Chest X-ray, AP view. Patient: 57 years old, sex F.
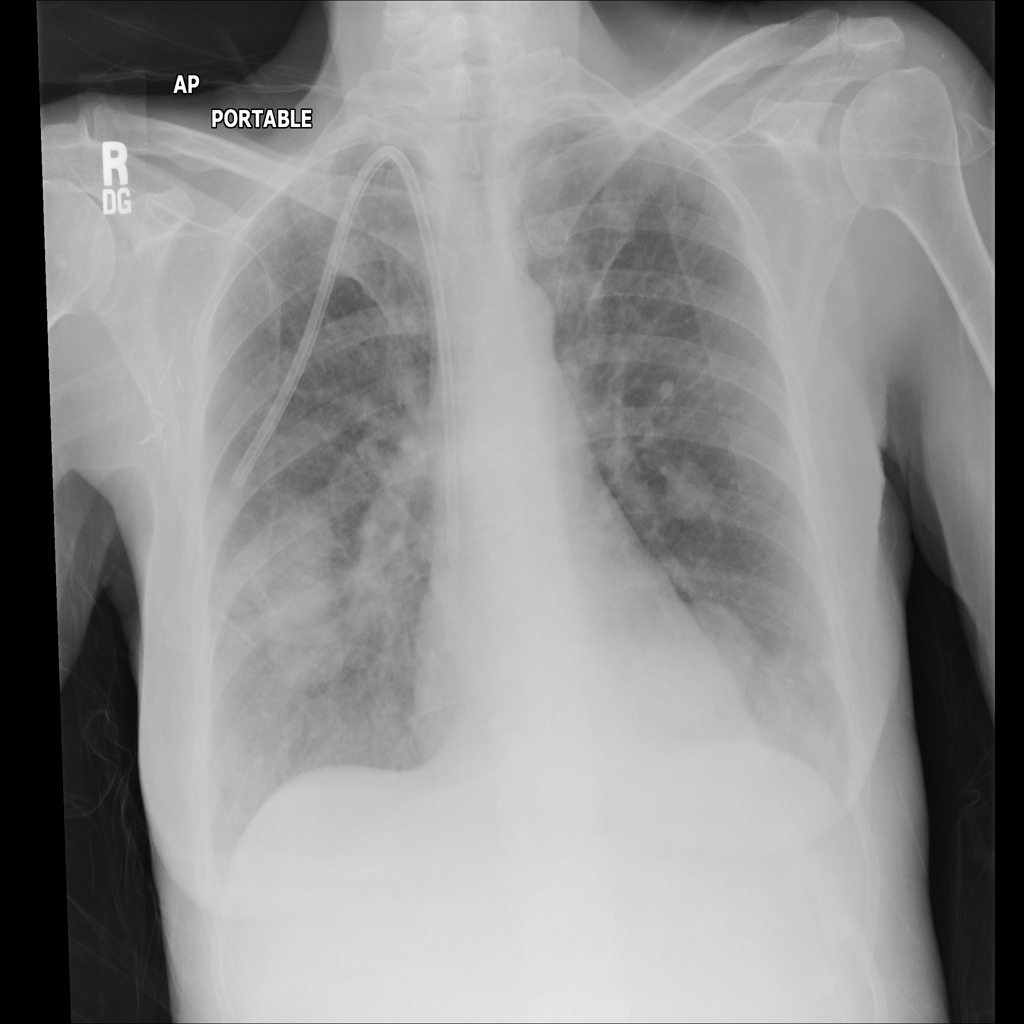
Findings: Nodule